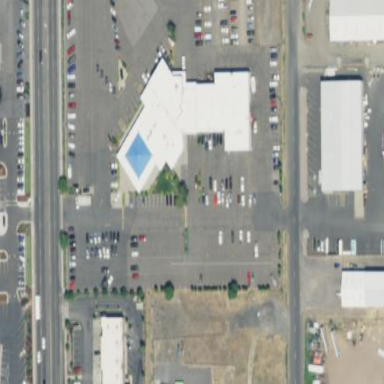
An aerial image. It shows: Building that houses car shop.